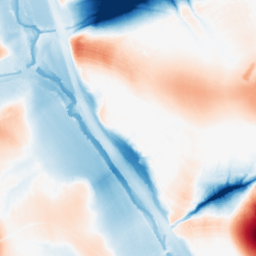
Category: morphological
Decomposition family: tophat_combined
Decomposition parameters: size: 50
Upsampling method: quadratic
Upsampling parameters: scale: 8
Upsampling scale: 8